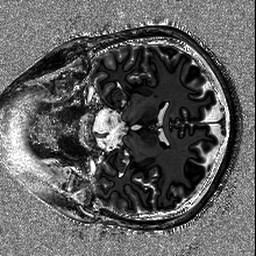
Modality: MP2RAGE
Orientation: coronal
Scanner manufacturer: siemens
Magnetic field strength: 6.98 T
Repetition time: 4.73 s
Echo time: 0.00191 s